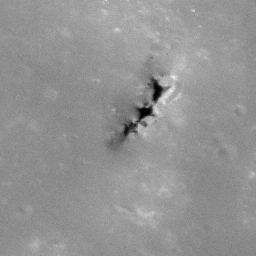
Pit: Copernicus 6b
Host crater: Copernicus
Host type: impact_melt
Lunar coordinates: latitude 10.105, longitude 339.995